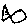
Label: fish